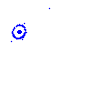
Particle: kaon